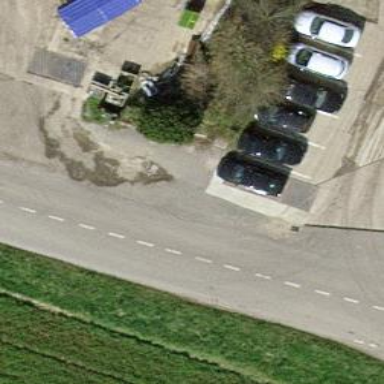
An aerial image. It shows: Bus stop with platform for public transport.